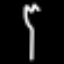
Label: fork